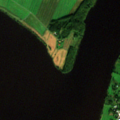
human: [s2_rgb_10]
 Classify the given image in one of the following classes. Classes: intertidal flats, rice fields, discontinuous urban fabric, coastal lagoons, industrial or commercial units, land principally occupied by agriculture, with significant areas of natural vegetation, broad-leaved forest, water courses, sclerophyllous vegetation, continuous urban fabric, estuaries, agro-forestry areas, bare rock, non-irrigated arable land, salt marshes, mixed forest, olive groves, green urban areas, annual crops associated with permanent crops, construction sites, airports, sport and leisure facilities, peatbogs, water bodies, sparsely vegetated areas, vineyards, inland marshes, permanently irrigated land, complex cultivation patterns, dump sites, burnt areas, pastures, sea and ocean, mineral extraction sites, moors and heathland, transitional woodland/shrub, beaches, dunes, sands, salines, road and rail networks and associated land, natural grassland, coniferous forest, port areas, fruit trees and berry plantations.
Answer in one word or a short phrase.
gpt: non-irrigated arable land, land principally occupied by agriculture, with significant areas of natural vegetation, mixed forest, water bodies